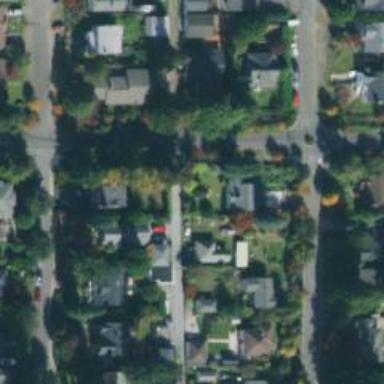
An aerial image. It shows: Residential road with sidewalk on the left side.